Field crop: maize
Growth stage: 2
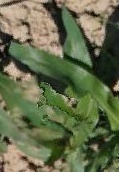
Species: maize